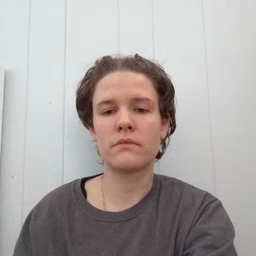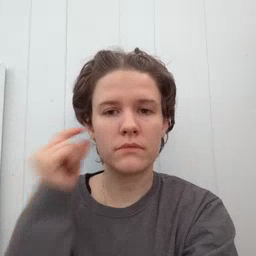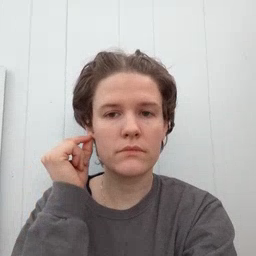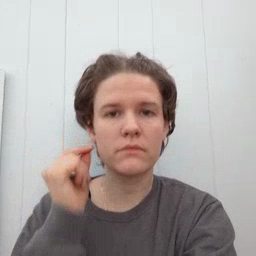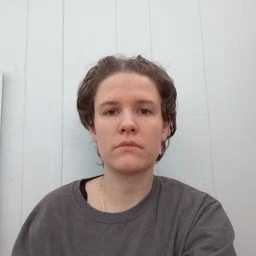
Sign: ear